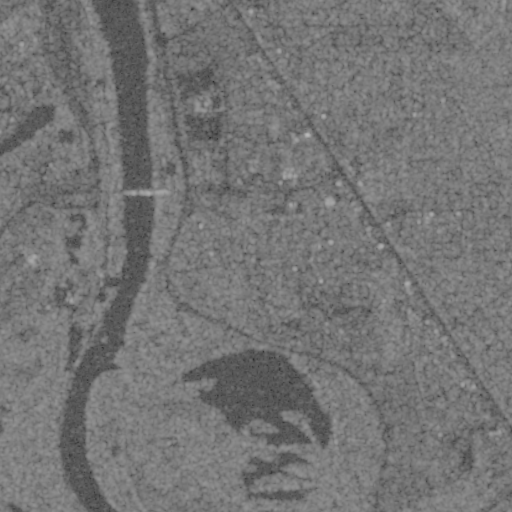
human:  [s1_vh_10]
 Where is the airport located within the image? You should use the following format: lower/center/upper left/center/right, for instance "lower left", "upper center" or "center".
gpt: The airport is located in the upper of the image.
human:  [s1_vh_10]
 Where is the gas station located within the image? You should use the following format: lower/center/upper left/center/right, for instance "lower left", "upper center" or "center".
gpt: The gas station is located in the center right of the image.
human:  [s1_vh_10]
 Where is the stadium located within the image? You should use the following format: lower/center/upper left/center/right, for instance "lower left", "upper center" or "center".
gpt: The stadium is located in the upper center of the image.
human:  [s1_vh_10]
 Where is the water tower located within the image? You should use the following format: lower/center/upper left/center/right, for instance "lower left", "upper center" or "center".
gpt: The water tower is located in the center right of the image.
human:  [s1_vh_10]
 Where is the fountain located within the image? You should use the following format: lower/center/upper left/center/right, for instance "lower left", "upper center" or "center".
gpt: The fountain is located in the upper center of the image.
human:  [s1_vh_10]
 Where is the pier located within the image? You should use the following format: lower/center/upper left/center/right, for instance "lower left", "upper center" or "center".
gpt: The pier is located in the lower center of the image.
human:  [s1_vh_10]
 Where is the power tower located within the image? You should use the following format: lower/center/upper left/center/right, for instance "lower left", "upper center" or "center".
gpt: There is no power tower in the image.

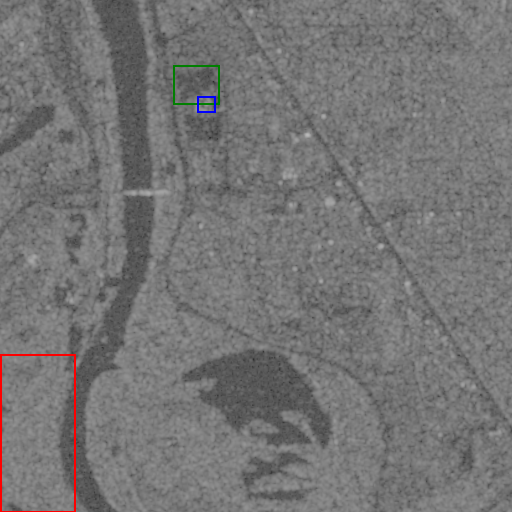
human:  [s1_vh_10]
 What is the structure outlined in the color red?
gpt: The structure outlined in red is a park.
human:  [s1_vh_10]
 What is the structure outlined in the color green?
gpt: The structure outlined in green is a parking lot.
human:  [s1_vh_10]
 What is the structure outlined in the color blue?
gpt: The structure outlined in blue is a stadium.
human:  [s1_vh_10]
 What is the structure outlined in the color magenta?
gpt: There is no magenta outline.